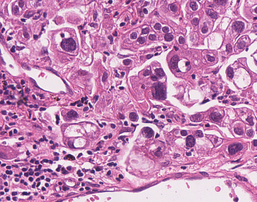
Tumor epithelial tissue: yes
Tumor-associated stroma tissue: yes
Normal tissue: no